Question: I have a lot of issues right now for display in IE8, the pages are appropriately styled in IE9,
I am attaching a sample screenshot of the page difference.
I have used a css-html based template skin called theme forest constellation admin template and I am not sure of its support for IE8
anyways I am using all kinds of styles some of which are
ul, li elements, margins, auto width, display: block, inline, float: left... etc
I want to know how can I start fixing the display in IE8, do I have to fix each style manually or is there a list of know differences I can refer to between IE8 & 9 and then see if I have used any of those to fix.
The below diagram shows the difference, issues are
1) the grey bar below the date input
2) the chart div boxes in IE8 are shifted down to and little part of it is outside the box

Thanks in Advance
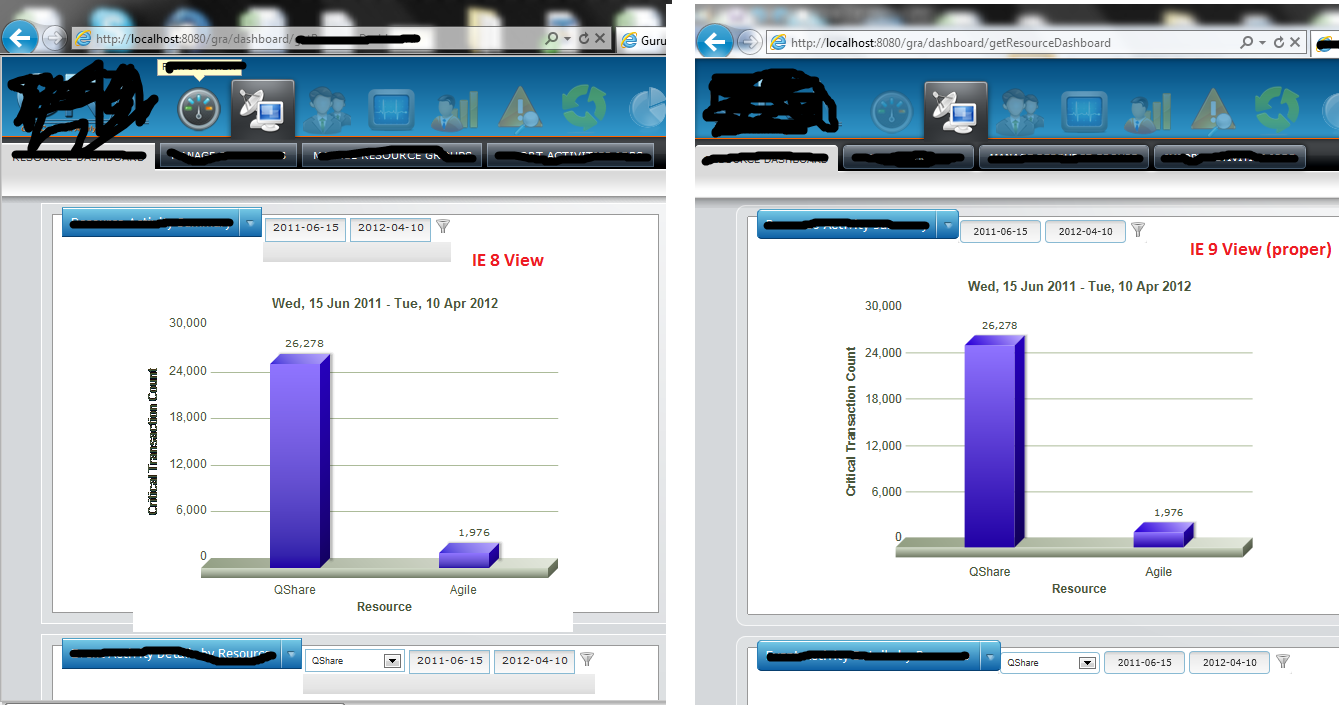
Answer: My suggestion would be to address IE8 compatibility issues as you discover them and whenever possible use libraries and frameworks that gauruntee IE8 support if this is a priority.
As far as general references for IE CSS/HTML bugs: <URL>
And for a list of CSS compatibility by browser: <URL>